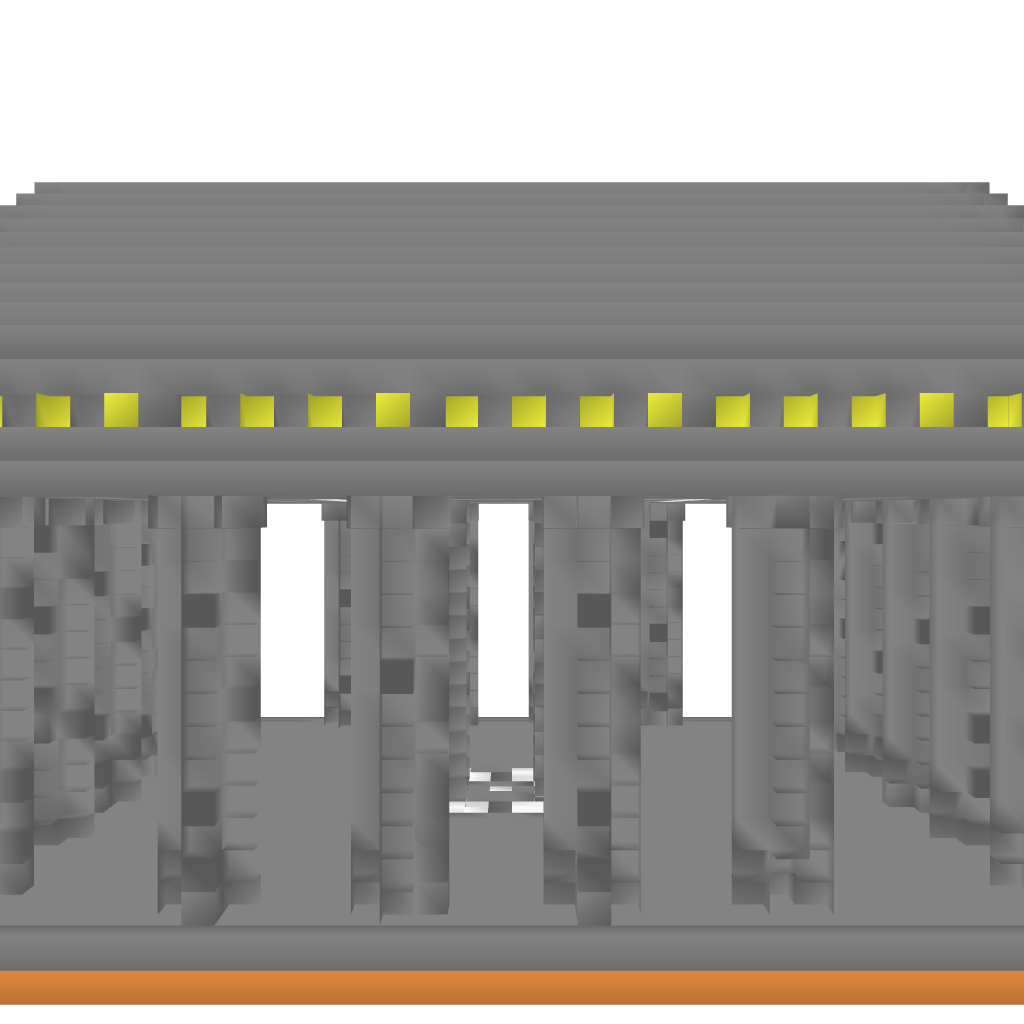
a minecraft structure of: Tempel-Zeus high quality